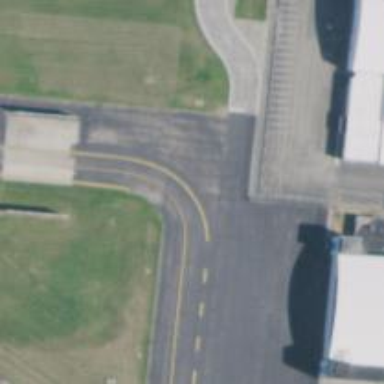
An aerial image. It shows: Taxiway at the airport with asphalt surface.